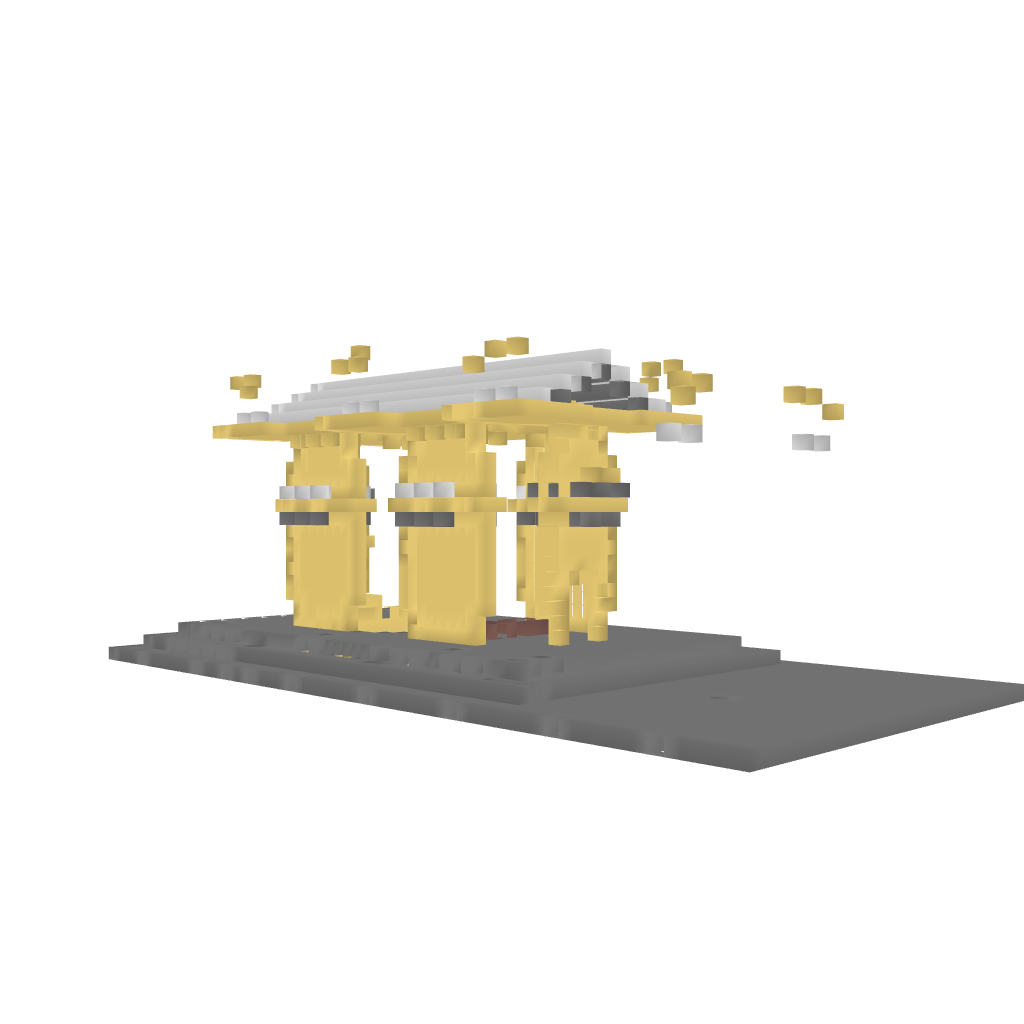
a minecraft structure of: Greek Theater bad low quality